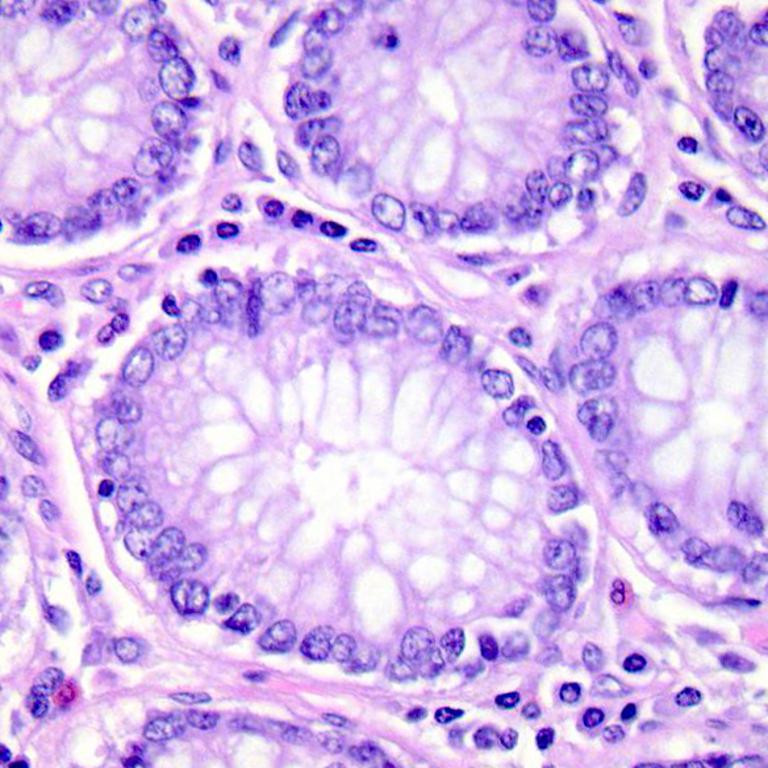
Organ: colon
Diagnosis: benign